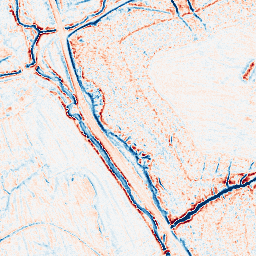
Category: edge_preserving
Decomposition family: anisotropic_diffusion
Decomposition parameters: iterations: 10
kappa: 10
gamma: 0.15
Upsampling method: sinc_hamming
Upsampling parameters: scale: 2
kernel_size: 8
Upsampling scale: 2